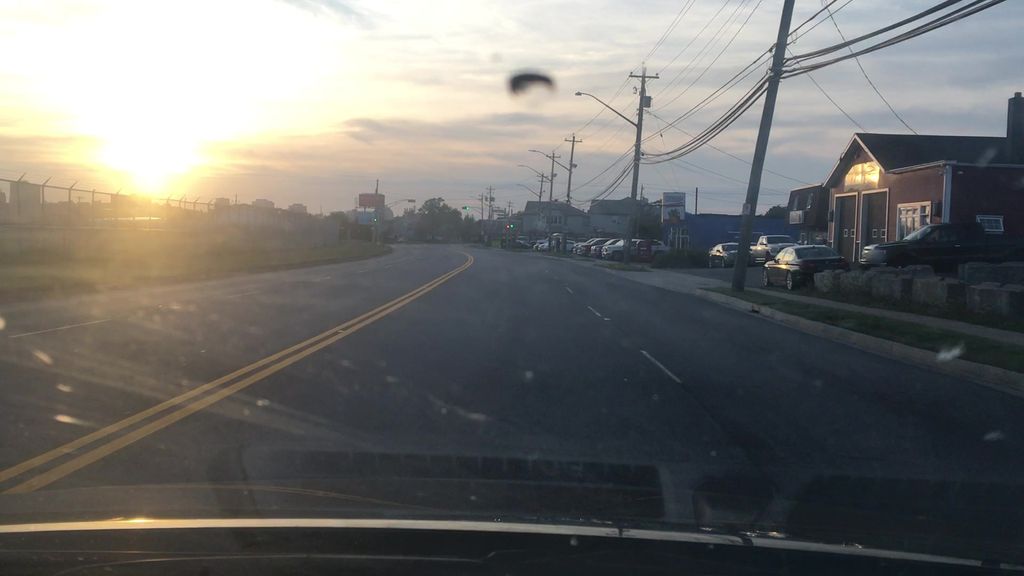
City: halifax